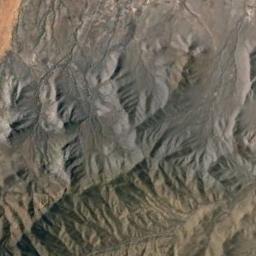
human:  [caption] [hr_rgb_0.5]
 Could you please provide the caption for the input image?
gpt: The folded mountain consists of some ridges and valleys and its rocks are yellow .

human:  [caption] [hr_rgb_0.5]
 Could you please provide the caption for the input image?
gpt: The mountains are winding and undulating .

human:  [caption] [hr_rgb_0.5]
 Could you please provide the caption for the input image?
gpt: There are many terraces and mountain trails on this mountain .

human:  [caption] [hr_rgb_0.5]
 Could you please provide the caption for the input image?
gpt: The mountain is full of black soil .

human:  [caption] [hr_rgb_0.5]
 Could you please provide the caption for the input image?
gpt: There are many ridges on the brown mountain .